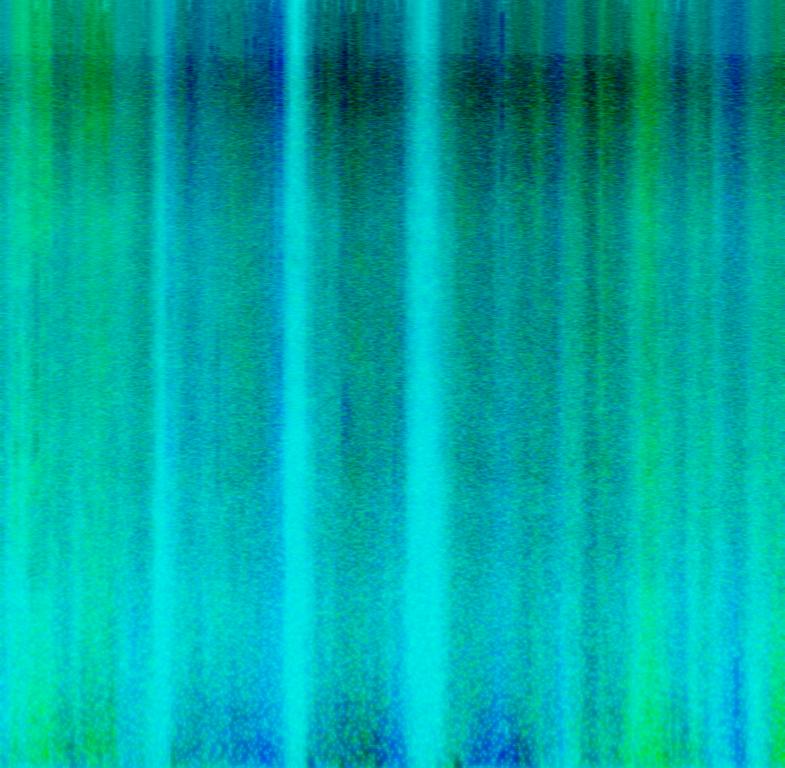
This clip is a sound of scratching or scraping using binaural sound. The effect is a 3D stereo sound sensation. The sounds are clear and lucid as if hearing it live. This clip is a demonstration of Binaural sounds.